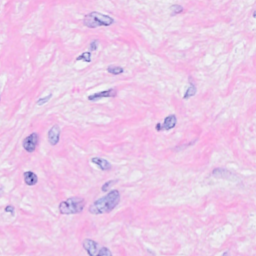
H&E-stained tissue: Breast